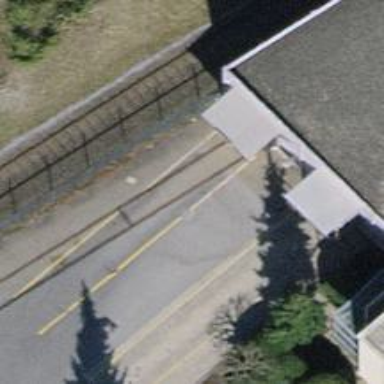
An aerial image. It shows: Single railway spur track.